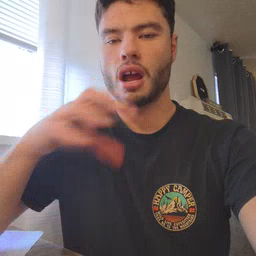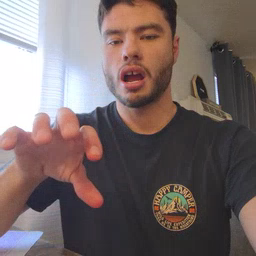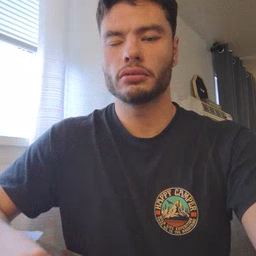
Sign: hot